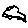
Label: car